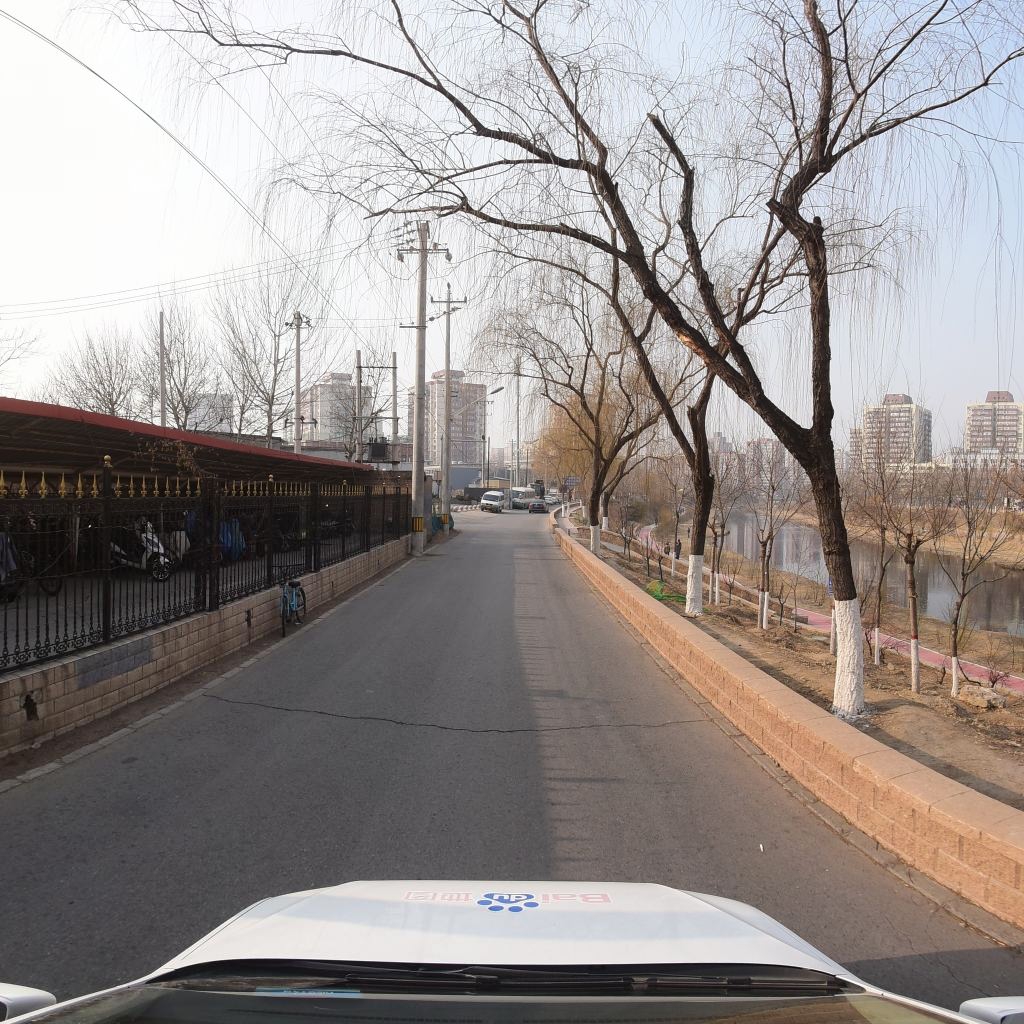
Region: Fengtai
Road damage annotations: longitudinal crack, transverse crack